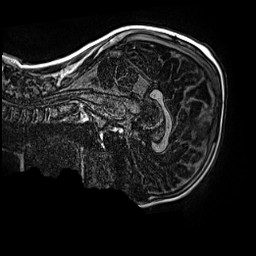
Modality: MP2RAGE
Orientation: sagittal
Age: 12
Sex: male
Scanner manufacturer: siemens
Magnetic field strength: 3 T
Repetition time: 4 s
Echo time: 0.00299 s